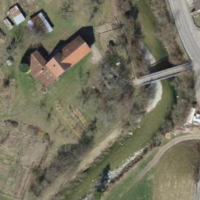
EUNIS habitat code: 24
Species observed at this site:
Prunus padus